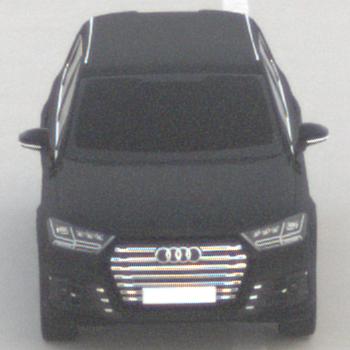
Make: Audi
Model: SQ7
Detailed model: -
Model produced from: 2016
Model produced until: 2018
Doors: 5
Color: black
Road condition: dry road
Daytime: morning or afternoon
Contrast: low contrast